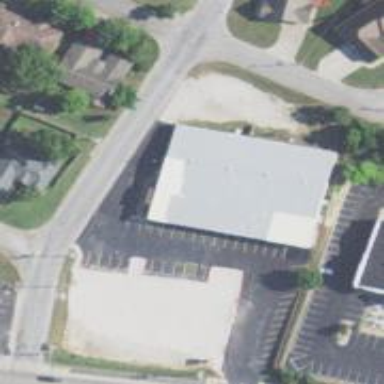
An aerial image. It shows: Retail building located near sports center specializing in roller skating.